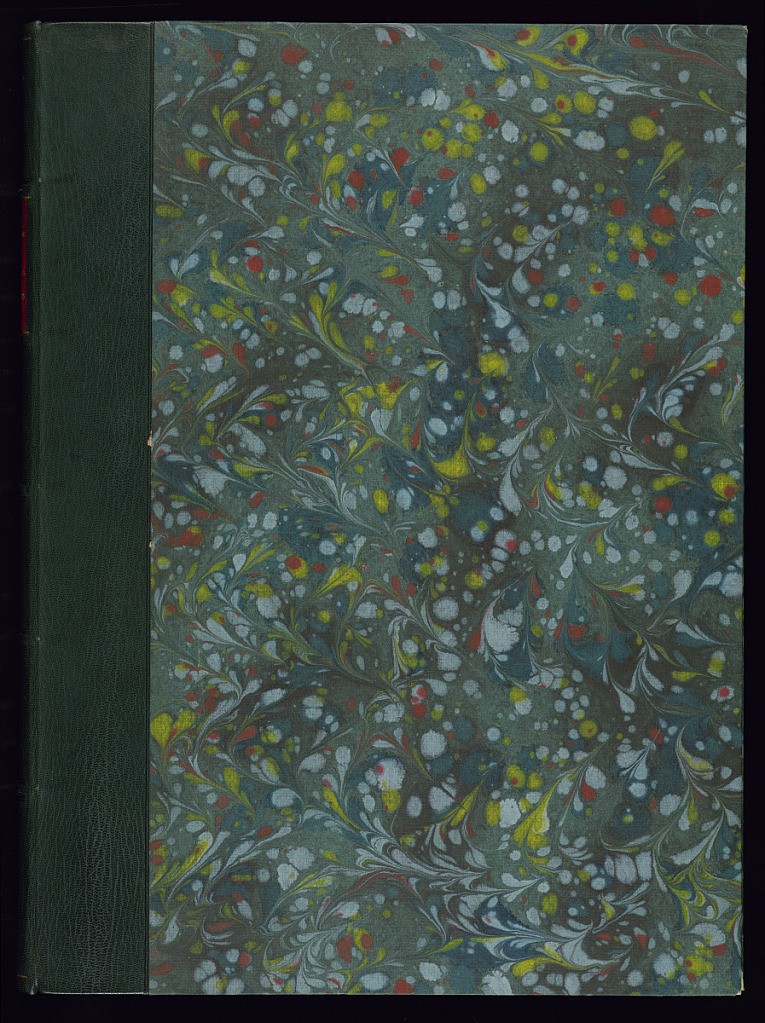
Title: Album of Designs with Putti after F. Boucher
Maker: François Boucher, French, 1703–1770
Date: mid- 18th–late 18th century
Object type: Album
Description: An Album with eight series of prints featuring putti in clouds and in landscapes after F. Boucher.